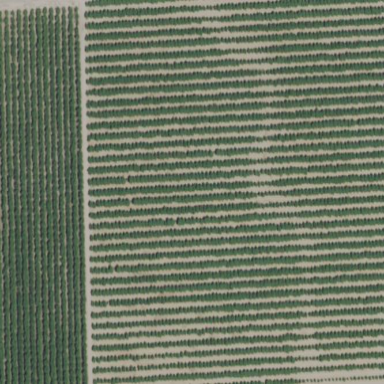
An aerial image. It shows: Vineyard with grape crops.